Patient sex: F
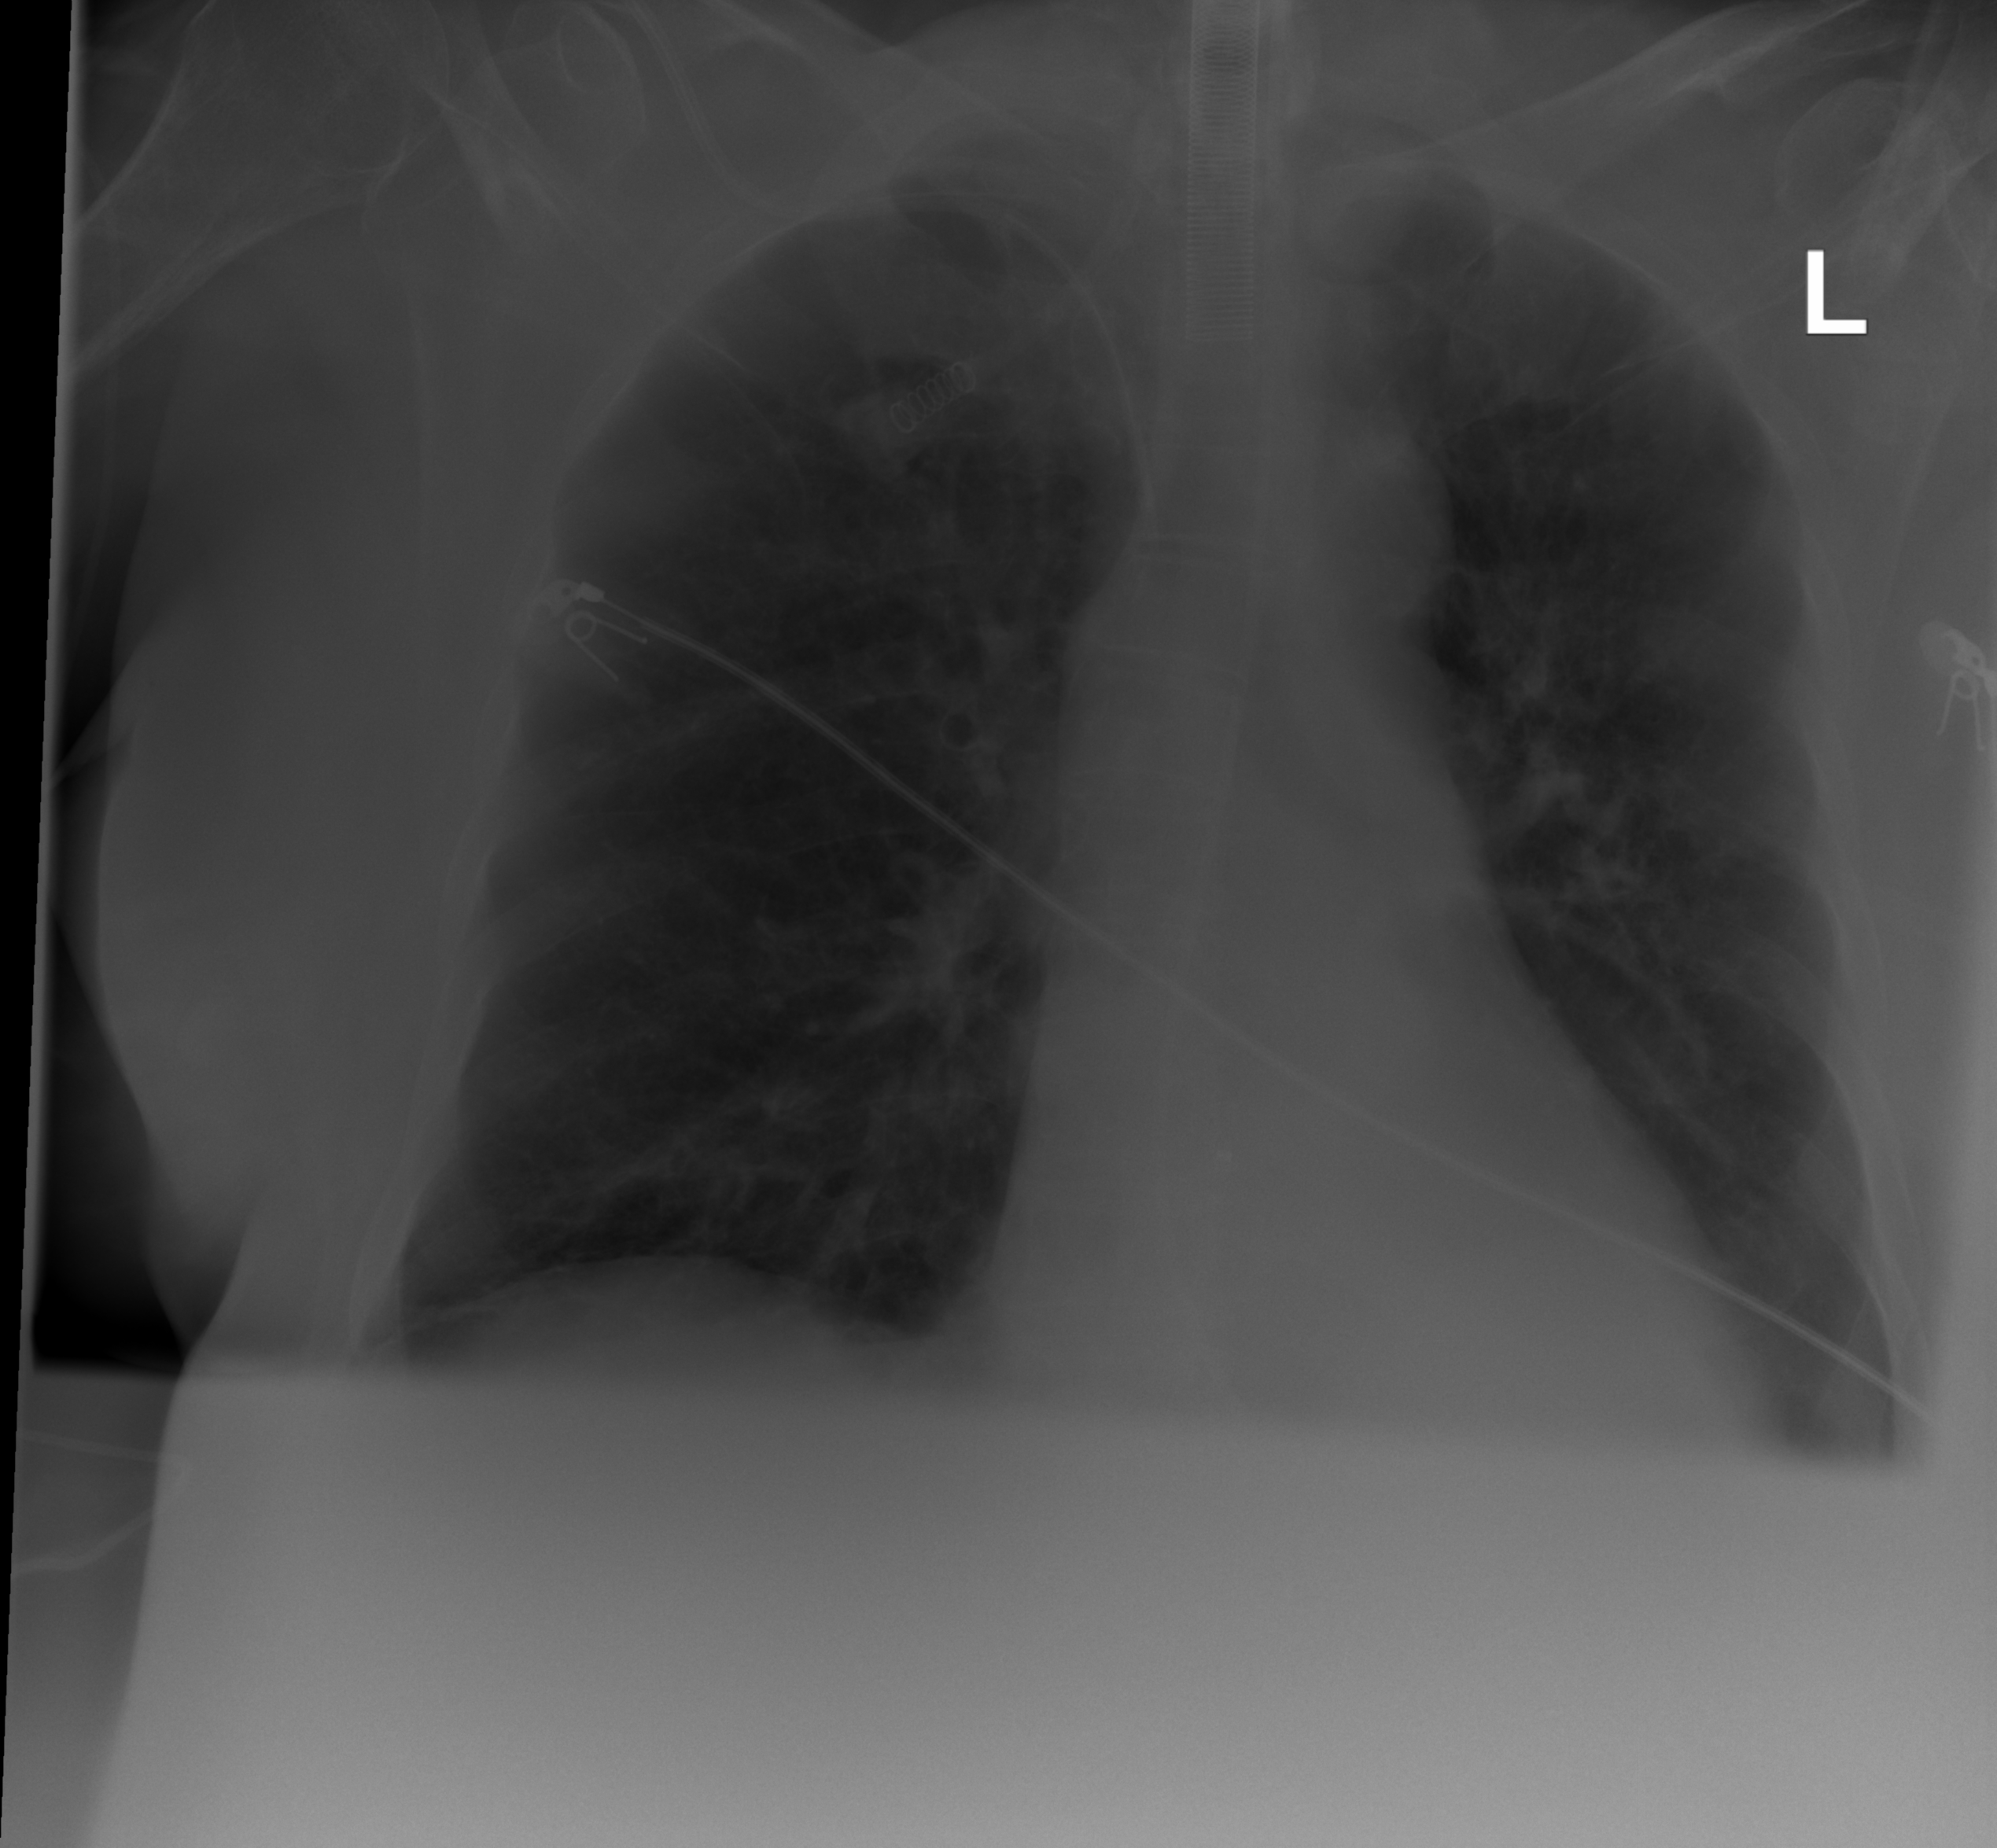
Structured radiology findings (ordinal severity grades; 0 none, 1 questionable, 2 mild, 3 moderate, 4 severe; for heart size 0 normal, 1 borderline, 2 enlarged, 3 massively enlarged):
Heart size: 0
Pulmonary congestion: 0
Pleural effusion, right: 0
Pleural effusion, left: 2
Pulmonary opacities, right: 2
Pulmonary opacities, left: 3
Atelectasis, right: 2
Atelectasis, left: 2